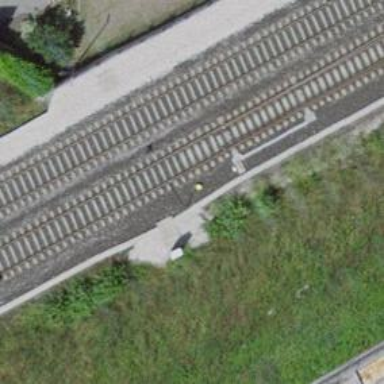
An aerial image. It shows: Railway switch.